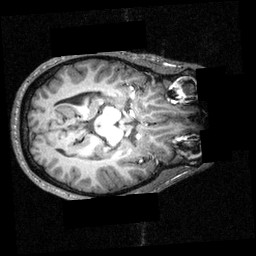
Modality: T1w
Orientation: axial
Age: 20
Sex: male
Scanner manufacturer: siemens
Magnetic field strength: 3.951 T
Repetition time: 1.5 s
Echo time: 0.00335 s